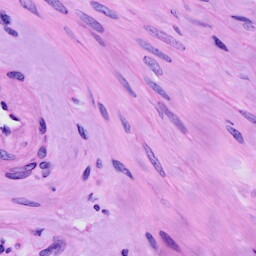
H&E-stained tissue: Cervix